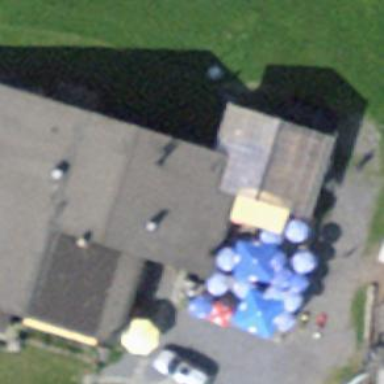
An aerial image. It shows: Restaurant.